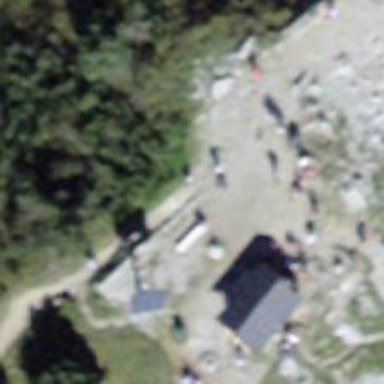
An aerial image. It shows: Viewpoint for tourists.